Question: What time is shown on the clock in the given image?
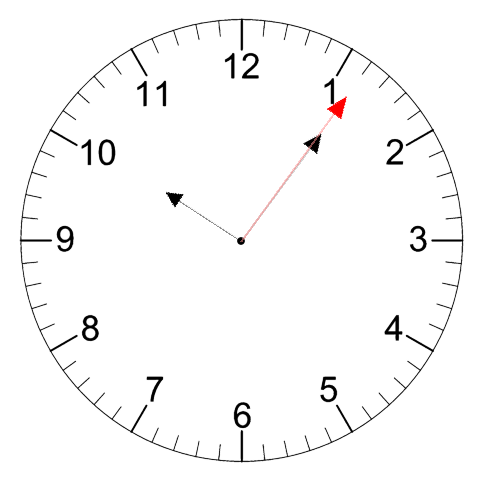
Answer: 10:06:06